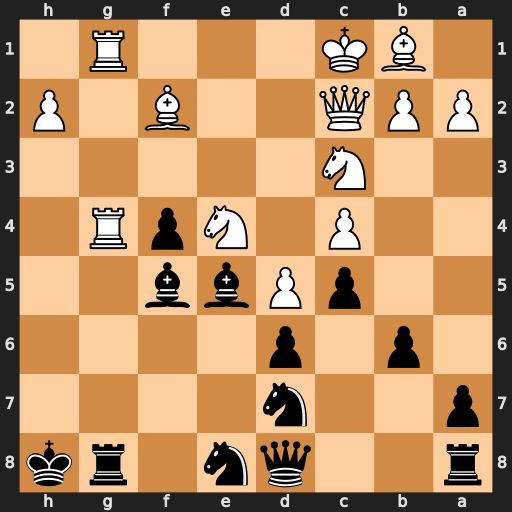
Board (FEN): r2qn1rk/p2n4/1p1p4/2pPbb2/2P1NpR1/2N5/PPQ2B1P/1BK3R1
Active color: b
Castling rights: -
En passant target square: -
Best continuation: Rxg4 Rxg4 Bxg4 Ng5 Qe7